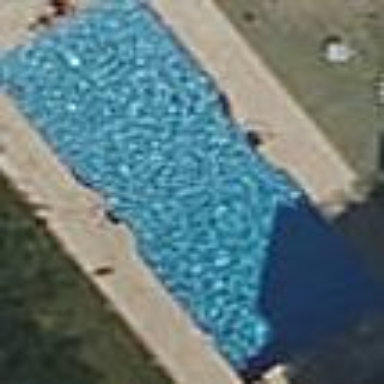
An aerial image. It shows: Swimming pool located in leisure land.